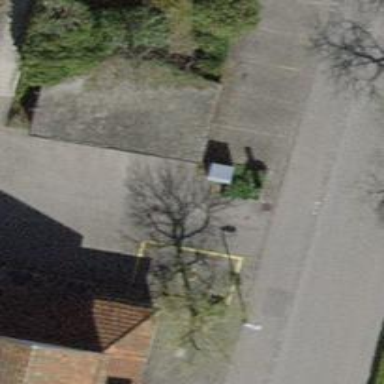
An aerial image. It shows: Recycling container for recycling.